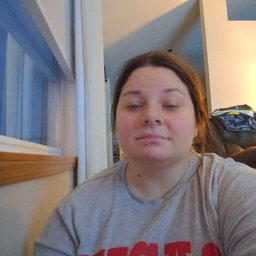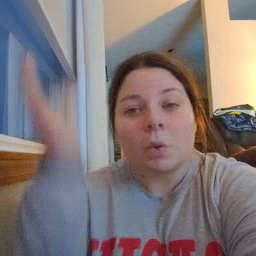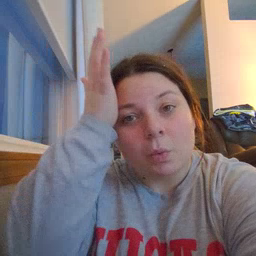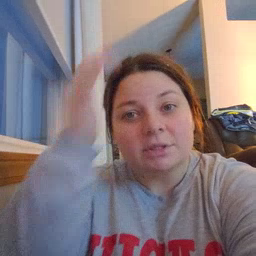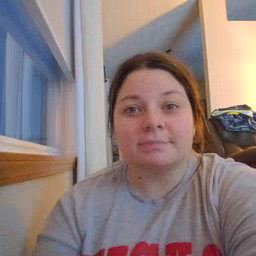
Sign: garbage